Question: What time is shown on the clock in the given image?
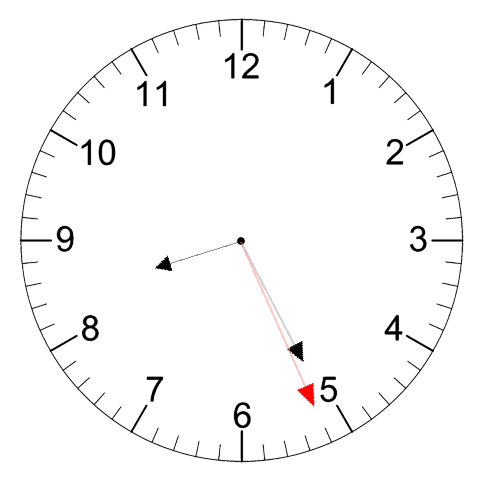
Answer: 08:25:26